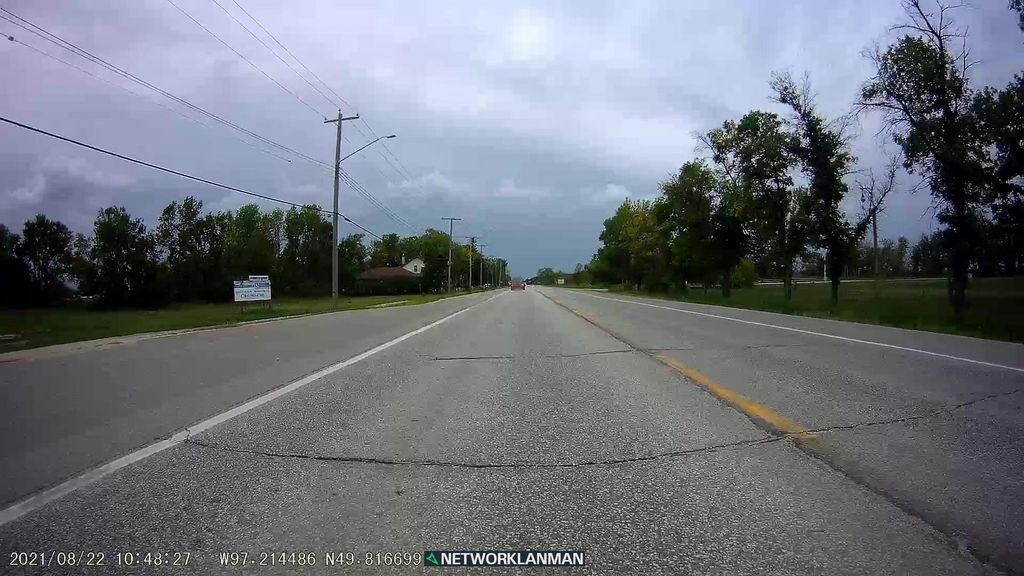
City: winnipeg